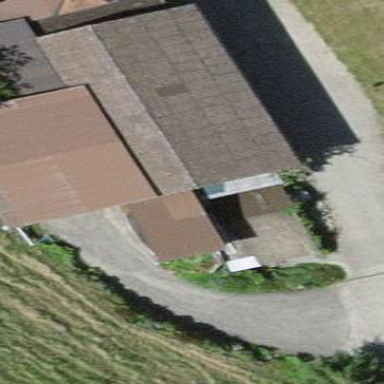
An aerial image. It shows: Rural barn.